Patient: sex M, age 31
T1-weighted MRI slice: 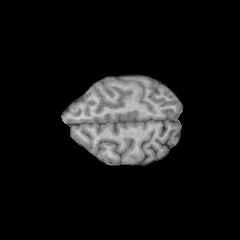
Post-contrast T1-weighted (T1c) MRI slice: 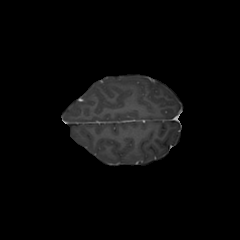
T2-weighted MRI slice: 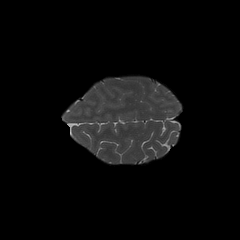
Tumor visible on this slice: no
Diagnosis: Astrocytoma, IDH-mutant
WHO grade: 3